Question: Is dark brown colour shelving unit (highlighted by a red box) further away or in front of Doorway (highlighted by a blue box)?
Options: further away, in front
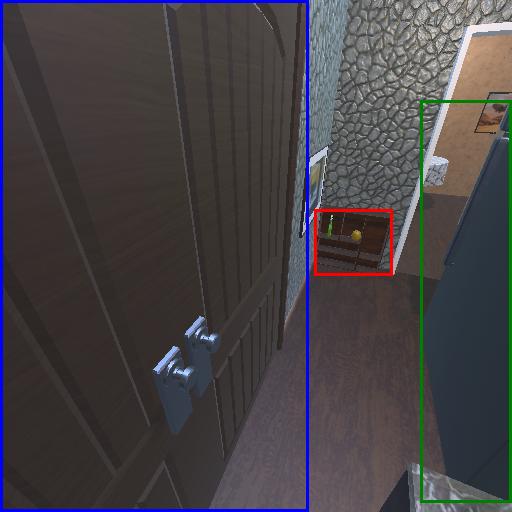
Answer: further away